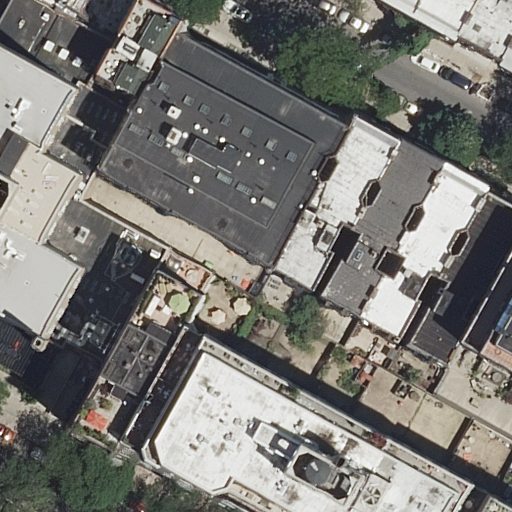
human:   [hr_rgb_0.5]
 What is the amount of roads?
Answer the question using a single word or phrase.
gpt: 2

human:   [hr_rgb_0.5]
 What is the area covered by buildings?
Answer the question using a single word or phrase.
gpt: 6454m2

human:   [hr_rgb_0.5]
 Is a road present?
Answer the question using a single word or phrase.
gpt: yes

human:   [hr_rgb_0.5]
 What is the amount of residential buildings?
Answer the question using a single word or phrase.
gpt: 16

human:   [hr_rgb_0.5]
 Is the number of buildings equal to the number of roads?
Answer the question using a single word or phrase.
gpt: no

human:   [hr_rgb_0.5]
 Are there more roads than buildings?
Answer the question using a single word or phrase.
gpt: no

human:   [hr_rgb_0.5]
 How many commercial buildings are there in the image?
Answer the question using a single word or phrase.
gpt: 0

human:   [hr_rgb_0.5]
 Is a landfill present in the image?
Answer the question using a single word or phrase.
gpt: no

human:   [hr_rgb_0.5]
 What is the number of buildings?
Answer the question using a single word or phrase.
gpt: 16

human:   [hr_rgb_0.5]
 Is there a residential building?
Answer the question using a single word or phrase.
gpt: yes

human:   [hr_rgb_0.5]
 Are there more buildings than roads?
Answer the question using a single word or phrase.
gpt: yes

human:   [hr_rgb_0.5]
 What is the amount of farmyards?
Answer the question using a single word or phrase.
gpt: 0

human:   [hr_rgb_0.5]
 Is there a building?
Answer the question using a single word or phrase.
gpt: yes

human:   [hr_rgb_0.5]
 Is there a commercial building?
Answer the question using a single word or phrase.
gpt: no

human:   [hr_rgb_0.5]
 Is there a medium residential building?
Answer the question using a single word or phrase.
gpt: yes

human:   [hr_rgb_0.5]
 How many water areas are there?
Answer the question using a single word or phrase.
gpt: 0

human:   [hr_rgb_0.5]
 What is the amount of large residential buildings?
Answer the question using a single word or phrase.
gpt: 4

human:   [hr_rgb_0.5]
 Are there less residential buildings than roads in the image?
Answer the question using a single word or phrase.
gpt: no

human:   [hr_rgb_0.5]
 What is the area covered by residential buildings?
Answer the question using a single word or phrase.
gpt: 6454m2

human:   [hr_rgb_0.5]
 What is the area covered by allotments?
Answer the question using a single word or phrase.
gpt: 0m2

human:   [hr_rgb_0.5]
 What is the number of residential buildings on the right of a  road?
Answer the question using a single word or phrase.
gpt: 14

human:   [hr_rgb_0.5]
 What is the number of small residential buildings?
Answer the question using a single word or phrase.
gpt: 6

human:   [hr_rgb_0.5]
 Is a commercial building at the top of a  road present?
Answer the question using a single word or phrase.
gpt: no

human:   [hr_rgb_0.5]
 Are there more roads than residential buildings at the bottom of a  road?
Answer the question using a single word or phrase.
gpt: no

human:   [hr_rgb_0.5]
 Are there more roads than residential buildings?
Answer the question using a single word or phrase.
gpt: no

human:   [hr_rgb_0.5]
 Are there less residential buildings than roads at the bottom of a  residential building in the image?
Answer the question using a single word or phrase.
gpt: no

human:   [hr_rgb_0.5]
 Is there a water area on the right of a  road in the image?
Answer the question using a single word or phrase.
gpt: no

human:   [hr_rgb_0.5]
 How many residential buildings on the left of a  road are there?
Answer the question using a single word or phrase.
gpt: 5

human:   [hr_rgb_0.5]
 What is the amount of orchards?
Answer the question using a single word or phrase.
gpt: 0

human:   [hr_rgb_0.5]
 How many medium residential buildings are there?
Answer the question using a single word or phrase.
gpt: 6

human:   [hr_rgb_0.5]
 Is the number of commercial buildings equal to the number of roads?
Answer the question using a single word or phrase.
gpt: no

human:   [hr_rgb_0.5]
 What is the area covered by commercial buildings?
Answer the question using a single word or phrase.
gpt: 0m2

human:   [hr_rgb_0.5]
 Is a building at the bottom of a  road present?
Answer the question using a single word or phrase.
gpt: yes

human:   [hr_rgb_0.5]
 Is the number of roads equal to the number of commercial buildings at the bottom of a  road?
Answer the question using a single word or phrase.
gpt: no

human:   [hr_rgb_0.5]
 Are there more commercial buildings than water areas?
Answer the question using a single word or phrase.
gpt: no

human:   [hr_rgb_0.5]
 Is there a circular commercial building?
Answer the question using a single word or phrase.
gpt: no

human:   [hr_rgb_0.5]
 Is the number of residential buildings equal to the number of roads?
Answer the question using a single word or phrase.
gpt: no

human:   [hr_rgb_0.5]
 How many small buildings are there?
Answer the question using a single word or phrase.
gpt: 6

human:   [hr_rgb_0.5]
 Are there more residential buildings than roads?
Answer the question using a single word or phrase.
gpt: yes

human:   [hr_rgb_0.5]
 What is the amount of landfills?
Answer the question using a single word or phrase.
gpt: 0

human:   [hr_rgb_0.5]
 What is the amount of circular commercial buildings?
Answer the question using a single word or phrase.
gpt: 0

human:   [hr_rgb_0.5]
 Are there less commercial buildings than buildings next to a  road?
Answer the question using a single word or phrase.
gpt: yes

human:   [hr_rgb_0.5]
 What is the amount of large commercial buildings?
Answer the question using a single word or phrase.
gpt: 0

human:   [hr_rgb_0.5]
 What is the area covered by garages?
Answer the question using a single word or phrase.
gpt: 0m2

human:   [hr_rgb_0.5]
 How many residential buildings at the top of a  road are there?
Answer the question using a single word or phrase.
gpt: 14

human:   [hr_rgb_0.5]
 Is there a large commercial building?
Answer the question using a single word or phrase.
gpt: no

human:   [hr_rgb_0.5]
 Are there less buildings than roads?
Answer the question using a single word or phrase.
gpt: no

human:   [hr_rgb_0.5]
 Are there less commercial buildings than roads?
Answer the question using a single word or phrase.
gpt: yes

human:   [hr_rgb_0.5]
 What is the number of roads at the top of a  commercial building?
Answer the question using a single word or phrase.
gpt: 0

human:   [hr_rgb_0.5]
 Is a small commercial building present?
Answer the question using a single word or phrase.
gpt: no

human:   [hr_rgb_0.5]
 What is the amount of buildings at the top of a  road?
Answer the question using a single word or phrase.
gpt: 14

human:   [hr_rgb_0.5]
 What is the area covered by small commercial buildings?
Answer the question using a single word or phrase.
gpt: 0m2

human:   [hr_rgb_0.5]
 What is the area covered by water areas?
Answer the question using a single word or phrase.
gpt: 0m2

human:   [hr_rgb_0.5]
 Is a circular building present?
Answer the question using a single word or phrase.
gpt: no

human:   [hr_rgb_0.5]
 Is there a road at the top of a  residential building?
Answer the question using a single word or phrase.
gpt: yes

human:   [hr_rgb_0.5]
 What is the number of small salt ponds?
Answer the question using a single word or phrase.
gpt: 0

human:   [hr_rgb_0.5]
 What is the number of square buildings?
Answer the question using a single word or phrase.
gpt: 0

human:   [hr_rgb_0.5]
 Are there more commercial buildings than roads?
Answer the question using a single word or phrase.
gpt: no

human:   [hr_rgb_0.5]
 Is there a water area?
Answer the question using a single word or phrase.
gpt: no

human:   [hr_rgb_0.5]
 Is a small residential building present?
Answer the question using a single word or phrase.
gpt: yes

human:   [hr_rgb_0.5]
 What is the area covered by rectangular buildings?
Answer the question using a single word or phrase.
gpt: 3512m2

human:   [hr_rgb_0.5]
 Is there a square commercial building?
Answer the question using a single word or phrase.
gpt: no

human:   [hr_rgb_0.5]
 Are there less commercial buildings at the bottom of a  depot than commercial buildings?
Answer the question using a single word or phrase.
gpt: no

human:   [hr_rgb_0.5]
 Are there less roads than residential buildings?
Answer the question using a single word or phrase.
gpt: yes